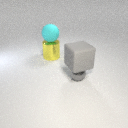
large gray rubber cube above small gray metal sphere